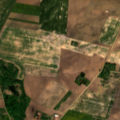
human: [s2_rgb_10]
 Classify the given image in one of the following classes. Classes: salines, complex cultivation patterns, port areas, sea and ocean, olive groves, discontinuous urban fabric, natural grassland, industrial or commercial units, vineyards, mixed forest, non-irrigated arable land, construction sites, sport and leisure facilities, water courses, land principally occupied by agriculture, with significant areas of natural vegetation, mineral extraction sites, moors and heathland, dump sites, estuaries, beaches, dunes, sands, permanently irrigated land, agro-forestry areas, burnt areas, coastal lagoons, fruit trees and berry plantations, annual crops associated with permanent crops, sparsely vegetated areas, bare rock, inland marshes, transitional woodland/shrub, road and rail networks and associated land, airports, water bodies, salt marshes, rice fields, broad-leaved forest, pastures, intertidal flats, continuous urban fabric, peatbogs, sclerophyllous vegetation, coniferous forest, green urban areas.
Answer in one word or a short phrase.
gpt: non-irrigated arable land, pastures, complex cultivation patterns